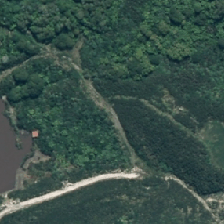
Land cover: grose_broom